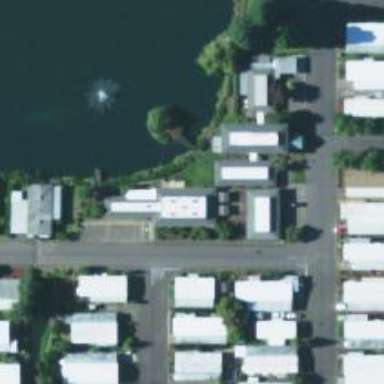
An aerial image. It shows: Artificial pond in the Lakewood Court residential area.